Question: I'm trying to draw using onTouch events on a Canvas over an Imageview that is pinchable/zoomable. It works perfectly if the image is fullscreen (and proportioned to the size of the screen), but once you zoom in on the image, the drawing point is not the same place as where you touch the screen.

I am creating a canvas and an imageview like so:
'''
canvas = new Canvas(bitmap);
image.setImageBitmap(bitmap);
'''
and then performing a lot of pinch/zoom transformations by using 'setMatrix' on 'image'. By looking at 'bitmap.getHeight()' and 'bitmap.getWidth()', it's evident that throughout all the transformations, neither 'Bitmap' nor 'Image' actually change in size. Image, for instance, stays at a constant '2560x1454' while Bitmap stays at '3264x1836' (using 'image.getHeight()/width()' and 'bitmap.getHeight()/width()' for those values).
For the drawing part, I'm converting 'MotionEvent' to a series of Point objects (literally just 'int x', 'int y') and then translating that value through a formula I found somewhere on the internet. I really have no idea why it works, which is probably my first problem.
'''
List<Point> points = new ArrayList<>();
private boolean handleDraw(View v, MotionEvent event) {
if (event.getAction() != MotionEvent.ACTION_UP) {
Point p = new Point();
p.x = event.getX();
p.y = event.getY();
convertPoint(p, v);
points.add(p);
//draw the converted points
drawOnBitmap();
return true;
} else if (event.getAction() == MotionEvent.ACTION_UP) {
points.clear();
return true;
}
return true;
}
'''
and then they are converted into bitmap values here
'''
//v here is the view passed by the ontouch listener.
private void convertPoint(Point point, View v) {
double divisor = ((double) bitmap.getWidth() / (double) v.getWidth());
point.x = (int) ((double) point.x * divisor);
point.y = (int) ((double) point.y * divisor);
}
'''
and drawn onto the canvas here:
'''
private void drawOnBitmap() {
Path path = new Path();
boolean first = true;
//uses quaddraw
for (int i = 0; i < points.size(); i += 2) {
Point point = points.get(i);
if (first) {
first = false;
path.moveTo(point.x, point.y);
} else if (i < points.size() - 1) {
Point next = points.get(i + 1);
path.quadTo(point.x, point.y, next.x, next.y);
} else {
path.lineTo(point.x, point.y);
}
}
canvas.drawPath(path, redPaint);
image.invalidate();
}
'''
with Paint being
'''
redPaint = new Paint(Paint.ANTI_ALIAS_FLAG);
redPaint.setStyle(Paint.Style.STROKE);
redPaint.setStrokeWidth(STROKE_WIDTH);
redPaint.setColor(Color.RED);
'''
In general, what's happening is that the touch event is being scaled from the size of the screen to the size of the bitmap (see the above image for an example). However, the answer isn't to just take the original 'getRaw()' values; those are always incorrect.
I guess the question is, how do I get the canvas to respond to the ABSOLUTE position of the touch event instead of the proportional one? Failing that, how can I transform the base canvas with the same values as the imageview and get them both to scale proportionally?
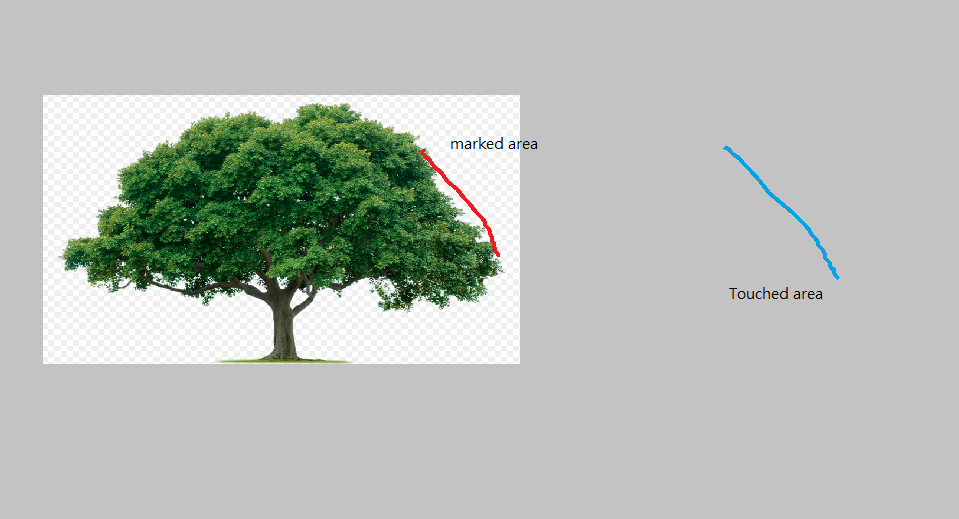
Answer: You need to recalculate your coords using 'Matrix' with code like this:
'''
public class DrawableImageView extends ImageView implements OnTouchListener
{
float downx = 0;
float downy = 0;
float upx = 0;
float upy = 0;
Canvas canvas;
Paint paint;
Matrix matrix;
public DrawableImageView(Context context)
{
super(context);
setOnTouchListener(this);
}
public DrawableImageView(Context context, AttributeSet attrs)
{
super(context, attrs);
setOnTouchListener(this);
}
public DrawableImageView(Context context, AttributeSet attrs,
int defStyleAttr)
{
super(context, attrs, defStyleAttr);
setOnTouchListener(this);
}
public void setNewImage(Bitmap alteredBitmap, Bitmap bmp)
{
canvas = new Canvas(alteredBitmap );
paint = new Paint();
paint.setColor(Color.GREEN);
paint.setStrokeWidth(5);
matrix = new Matrix();
canvas.drawBitmap(bmp, matrix, paint);
setImageBitmap(alteredBitmap);
}
@Override
public boolean onTouch(View v, MotionEvent event)
{
int action = event.getAction();
switch (action)
{
case MotionEvent.ACTION_DOWN:
downx = getPointerCoords(event)[0];//event.getX();
downy = getPointerCoords(event)[1];//event.getY();
break;
case MotionEvent.ACTION_MOVE:
upx = getPointerCoords(event)[0];//event.getX();
upy = getPointerCoords(event)[1];//event.getY();
canvas.drawLine(downx, downy, upx, upy, paint);
invalidate();
downx = upx;
downy = upy;
break;
case MotionEvent.ACTION_UP:
upx = getPointerCoords(event)[0];//event.getX();
upy = getPointerCoords(event)[1];//event.getY();
canvas.drawLine(downx, downy, upx, upy, paint);
invalidate();
break;
case MotionEvent.ACTION_CANCEL:
break;
default:
break;
}
return true;
}
final float[] getPointerCoords(MotionEvent e)
{
final int index = e.getActionIndex();
final float[] coords = new float[] { e.getX(index), e.getY(index) };
Matrix matrix = new Matrix();
getImageMatrix().invert(matrix);
matrix.postTranslate(getScrollX(), getScrollY());
matrix.mapPoints(coords);
return coords;
}
}
'''
The full sample you can get <URL>.